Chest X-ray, PA view. Patient: 78 years old, sex M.
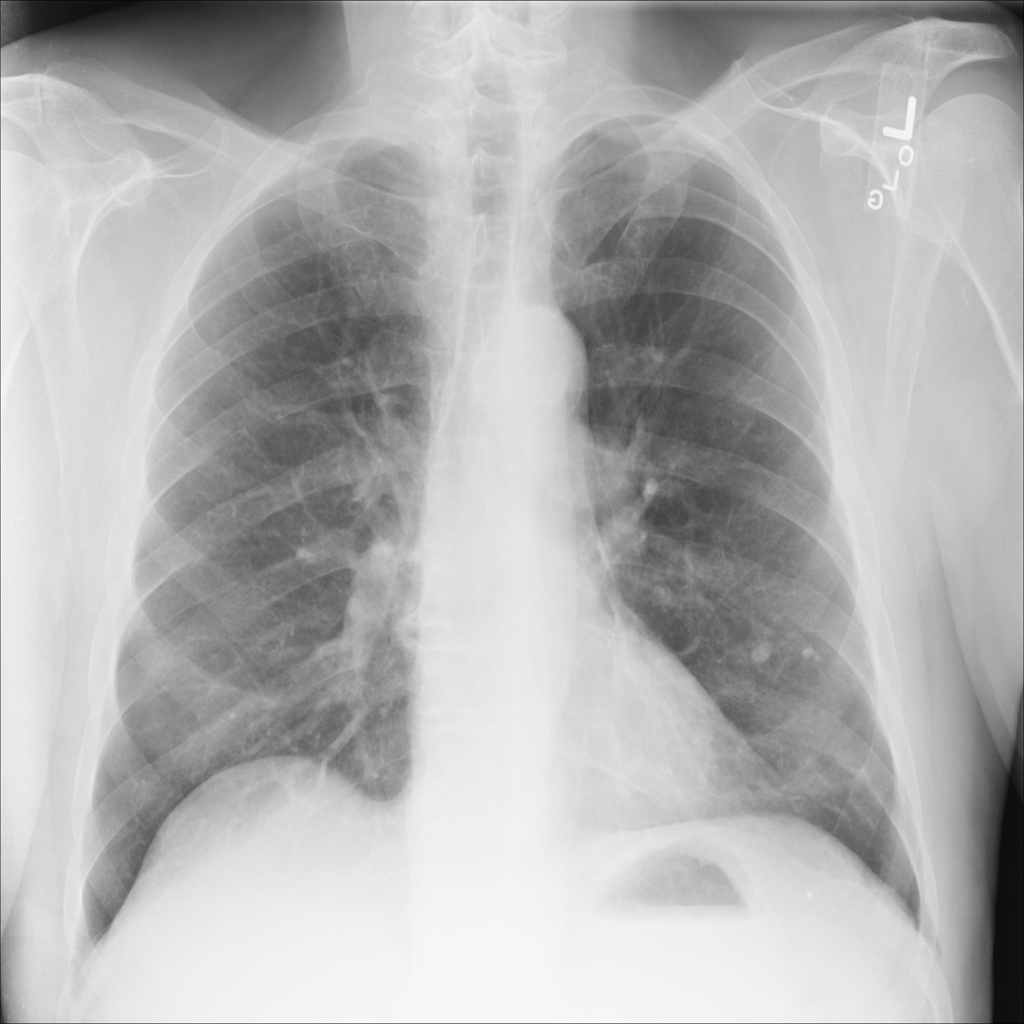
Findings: No Finding